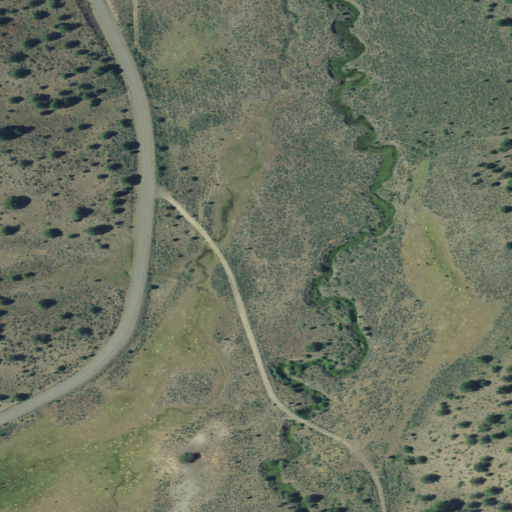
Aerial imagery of plain(s) in Oregon named Sunflower Flat containing shrub, open development, herbaceous wetlands, and evergreen forest